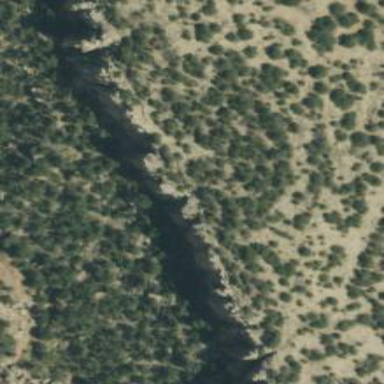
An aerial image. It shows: Natural cliff.